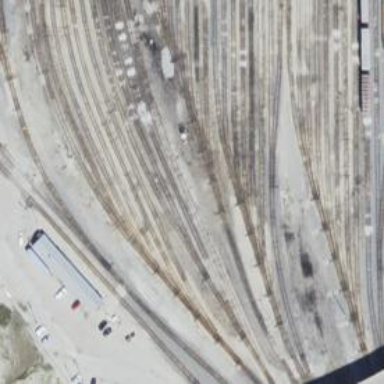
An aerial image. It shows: Railway yard.